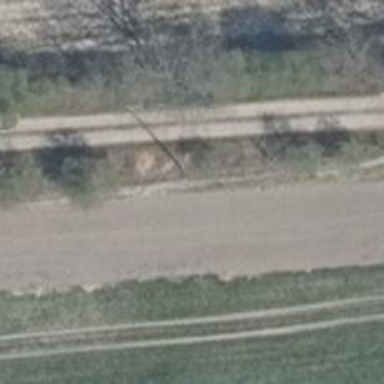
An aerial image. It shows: Power pole.